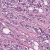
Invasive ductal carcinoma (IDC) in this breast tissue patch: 1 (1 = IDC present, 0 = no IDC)